Field crop: tomato
Growth stage: 2
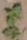
Species: solanum